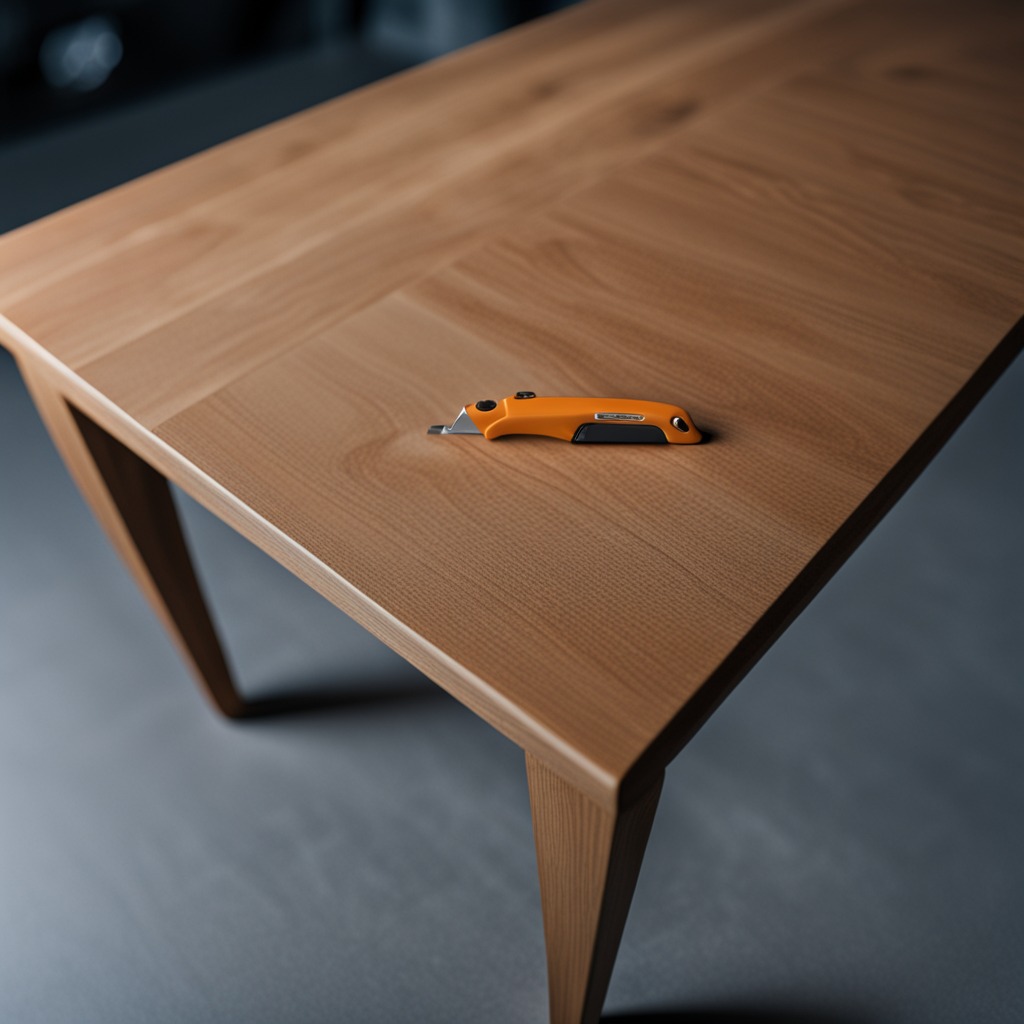
A utility knife lying on the table